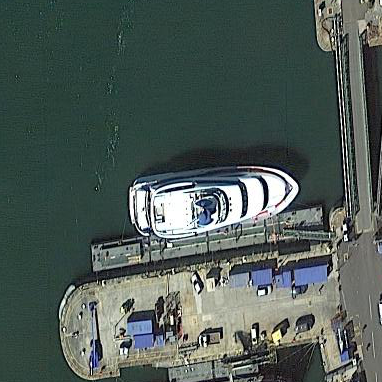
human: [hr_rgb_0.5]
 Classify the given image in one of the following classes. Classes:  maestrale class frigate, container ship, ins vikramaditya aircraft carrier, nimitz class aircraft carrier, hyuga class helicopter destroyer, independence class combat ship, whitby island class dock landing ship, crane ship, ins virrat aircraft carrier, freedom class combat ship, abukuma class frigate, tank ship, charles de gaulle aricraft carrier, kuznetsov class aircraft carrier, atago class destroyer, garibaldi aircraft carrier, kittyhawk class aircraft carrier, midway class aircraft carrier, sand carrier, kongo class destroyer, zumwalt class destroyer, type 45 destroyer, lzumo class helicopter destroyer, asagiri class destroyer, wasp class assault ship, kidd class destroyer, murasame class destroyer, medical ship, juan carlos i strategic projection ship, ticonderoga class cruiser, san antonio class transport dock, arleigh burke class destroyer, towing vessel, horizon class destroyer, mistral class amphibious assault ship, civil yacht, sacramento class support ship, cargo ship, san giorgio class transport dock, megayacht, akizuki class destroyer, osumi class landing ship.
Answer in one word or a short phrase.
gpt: Civil yacht